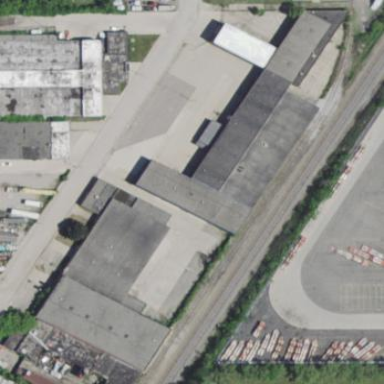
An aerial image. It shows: Industrial area.